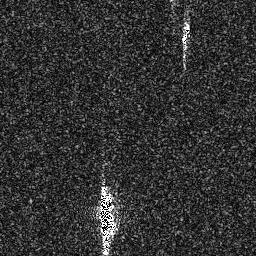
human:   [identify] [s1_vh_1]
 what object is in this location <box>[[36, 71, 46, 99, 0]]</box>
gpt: <ref>1 large ship at the bottom</ref>